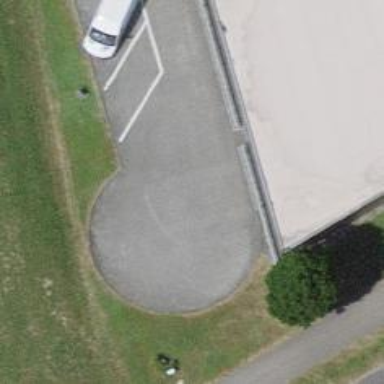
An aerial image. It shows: Turning circle on the road.